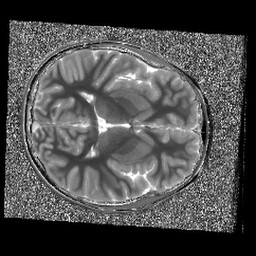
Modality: T1map
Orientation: axial
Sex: male
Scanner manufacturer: siemens
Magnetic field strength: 3 T
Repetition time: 5 s
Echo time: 0.00368 s